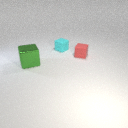
large green metal cube to the left of small cyan rubber cube